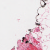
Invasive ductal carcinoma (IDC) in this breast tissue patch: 0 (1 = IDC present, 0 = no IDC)